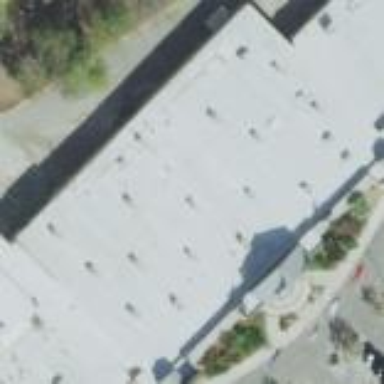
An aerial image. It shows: Retail building next to fitness center.